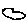
Label: cloud